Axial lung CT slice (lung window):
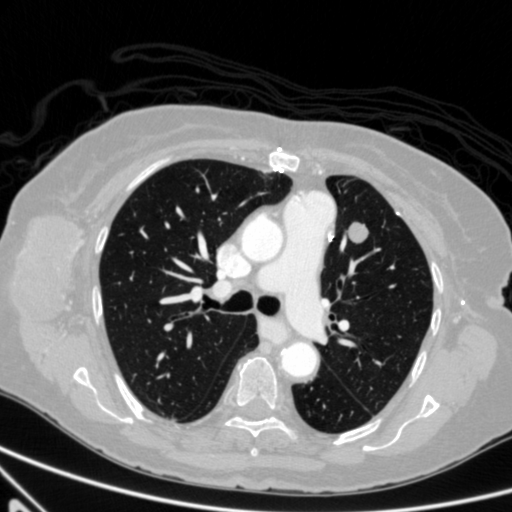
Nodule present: yes
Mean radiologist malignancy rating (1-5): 4